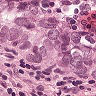
Metastatic tissue present: yes